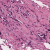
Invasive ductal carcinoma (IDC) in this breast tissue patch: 1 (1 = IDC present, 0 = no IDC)